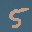
Label: 5